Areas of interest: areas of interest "Home Appliance and Electronics Store"
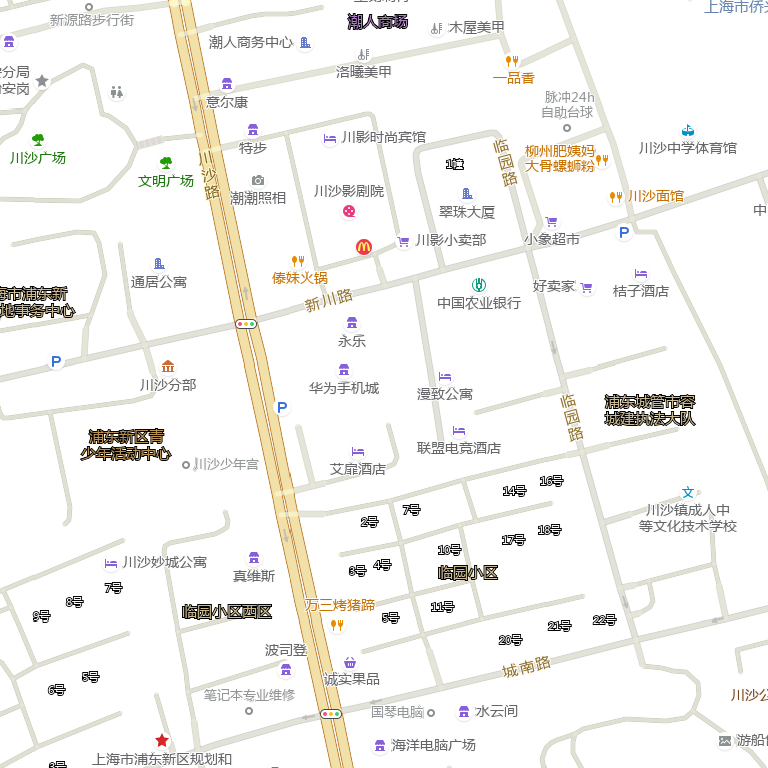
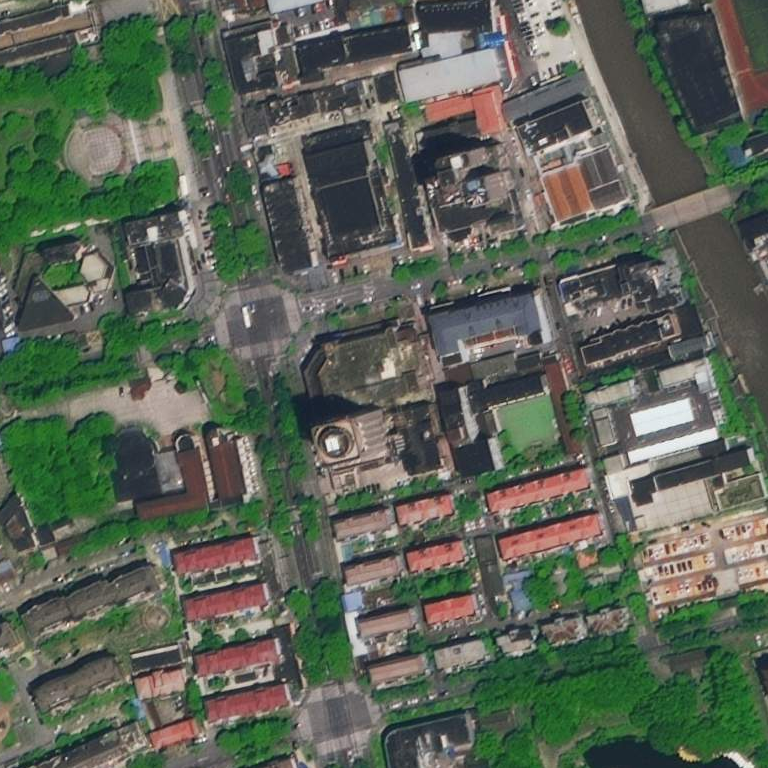